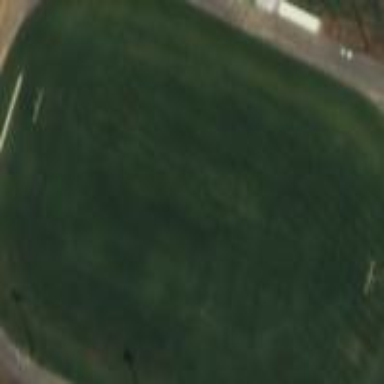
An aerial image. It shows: American football pitch.